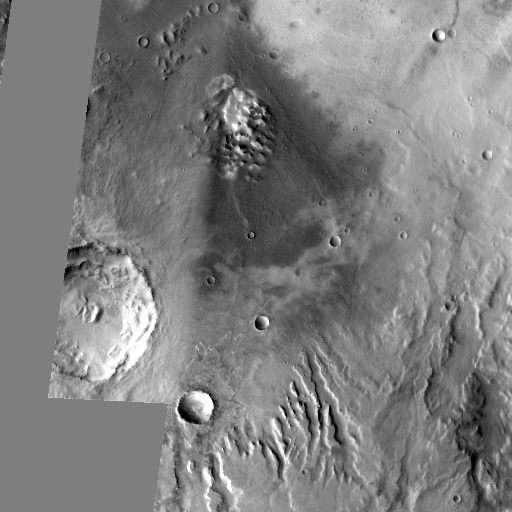
Crater classes present: Background, Other, Layered